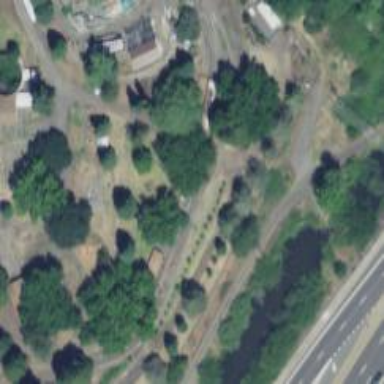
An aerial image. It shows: Miniature railway.